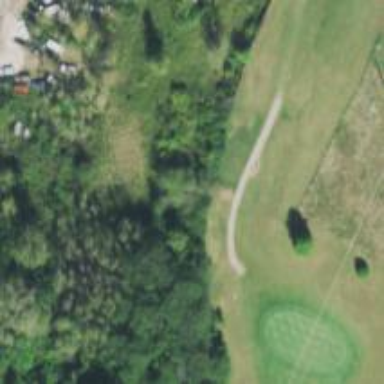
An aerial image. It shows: Golf hole.